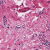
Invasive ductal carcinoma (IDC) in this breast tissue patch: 0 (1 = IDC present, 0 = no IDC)